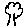
Label: tree